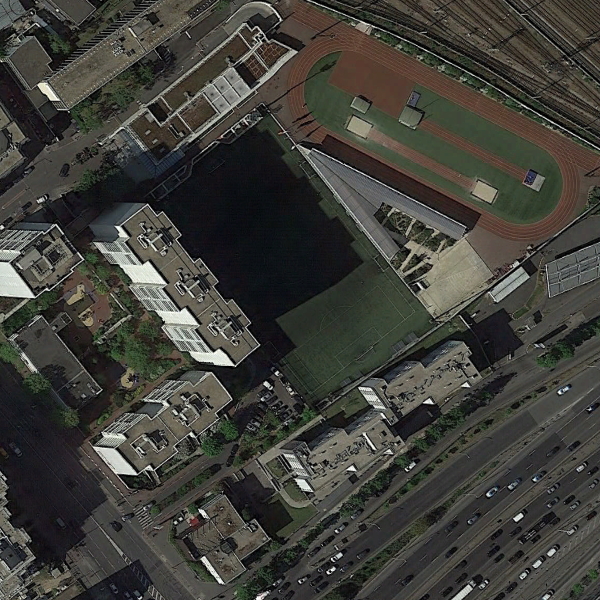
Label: School